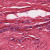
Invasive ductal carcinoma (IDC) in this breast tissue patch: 0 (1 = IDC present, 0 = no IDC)